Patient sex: F
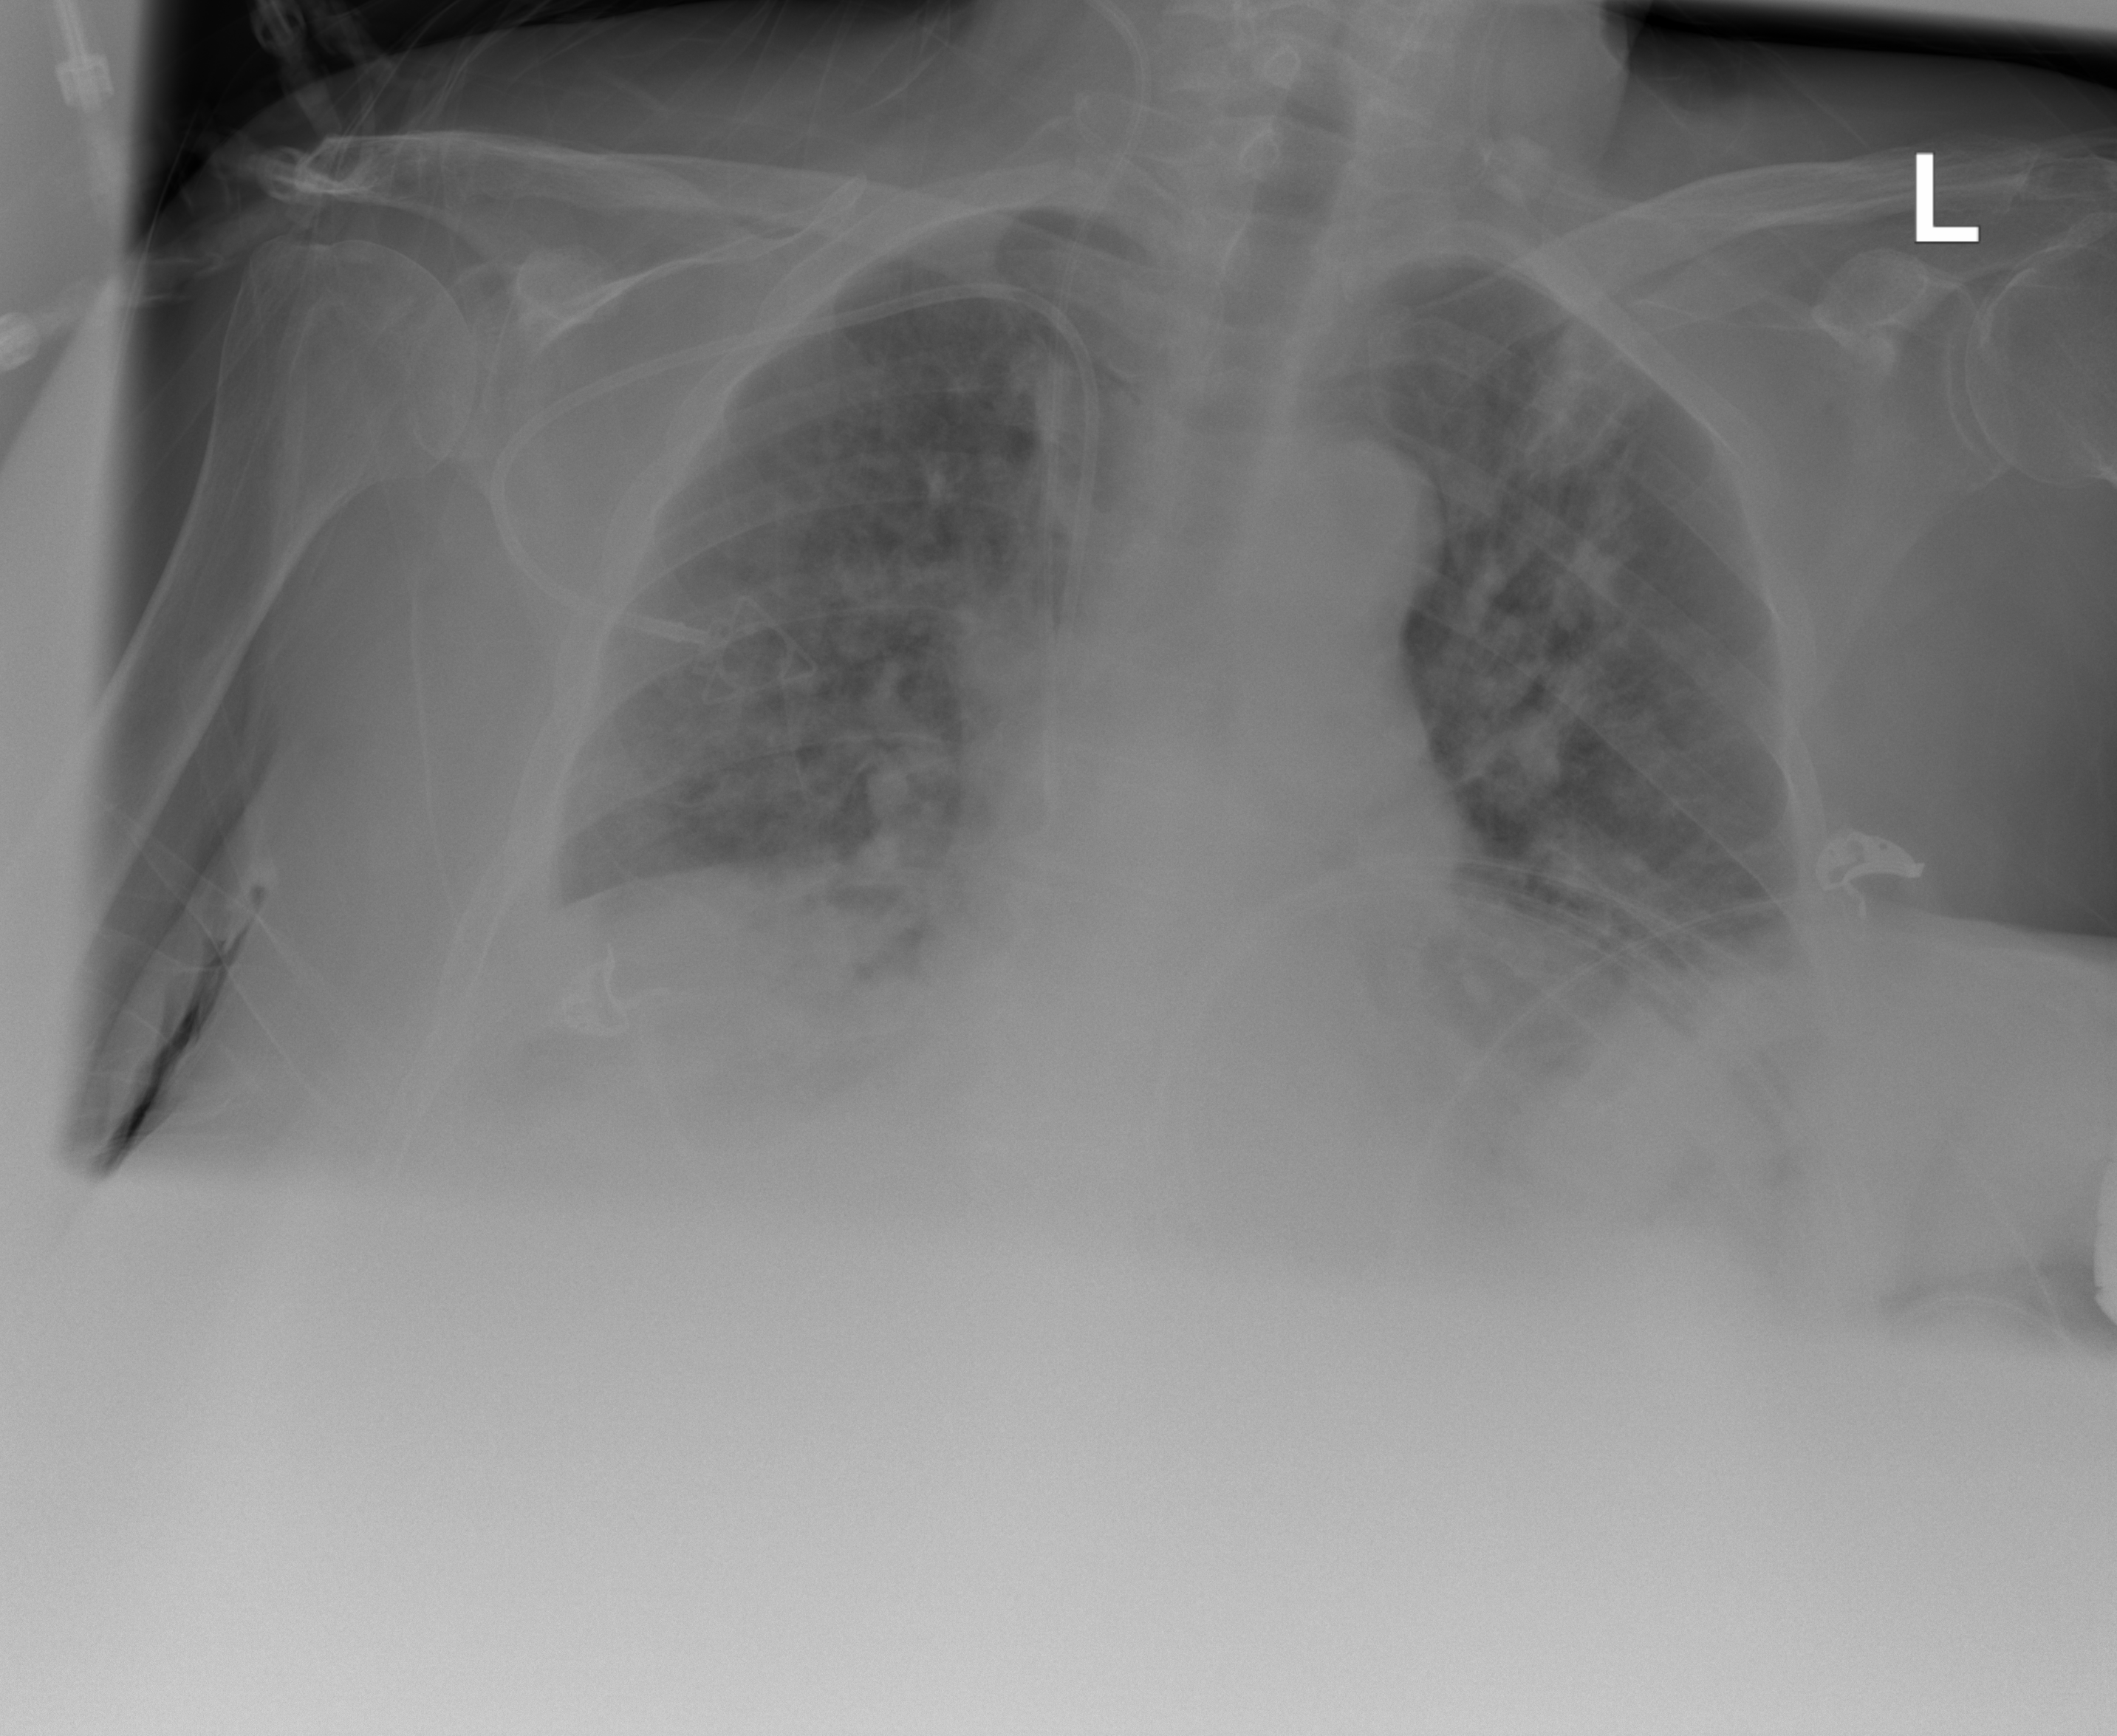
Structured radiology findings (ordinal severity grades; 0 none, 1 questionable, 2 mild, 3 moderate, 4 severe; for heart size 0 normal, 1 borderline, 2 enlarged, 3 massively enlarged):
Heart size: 2
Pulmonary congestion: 2
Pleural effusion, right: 3
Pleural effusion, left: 2
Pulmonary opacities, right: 3
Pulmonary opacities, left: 3
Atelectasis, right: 2
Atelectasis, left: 2